Field crop: maize
Growth stage: 1
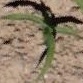
Species: maize